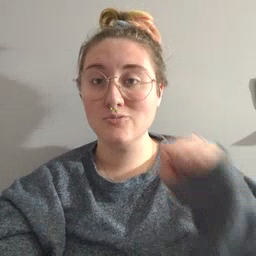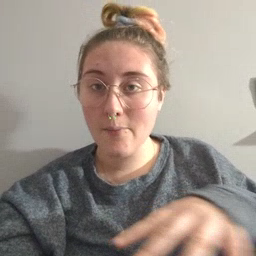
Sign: drop